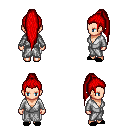
a pixel art fantasy rpg character, female body template, human, light skin, white robe, white pants, red extra-long topknot hairstyle, black slippers, four views (front, back, left, right), 2x2 character sprite sheet, small pixel art, hard edges, no anti-aliasing